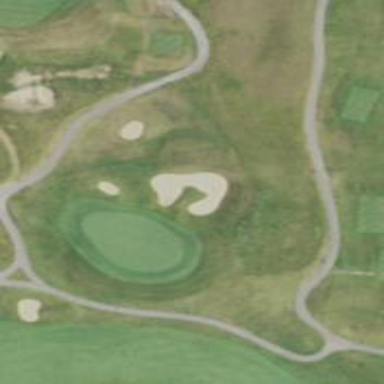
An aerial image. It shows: View of golf hole.